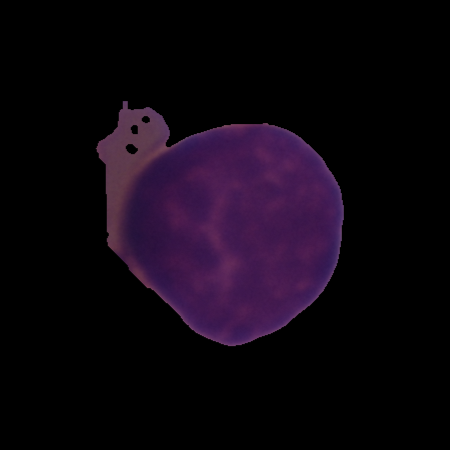
Label: healthy